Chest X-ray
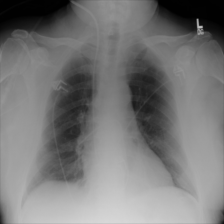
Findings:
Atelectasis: negative
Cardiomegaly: negative
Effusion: negative
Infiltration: negative
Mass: negative
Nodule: negative
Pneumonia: negative
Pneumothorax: negative
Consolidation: negative
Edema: negative
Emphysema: negative
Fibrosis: negative
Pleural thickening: negative
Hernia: negative